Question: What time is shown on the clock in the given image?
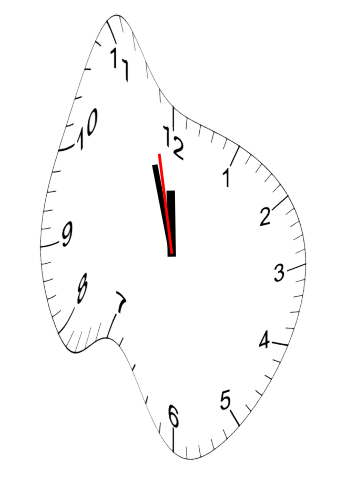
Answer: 11:56:58